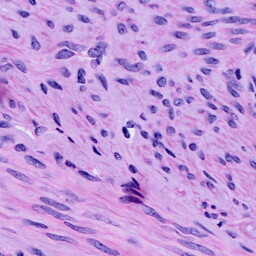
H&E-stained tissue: Cervix